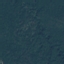
Label: Forest